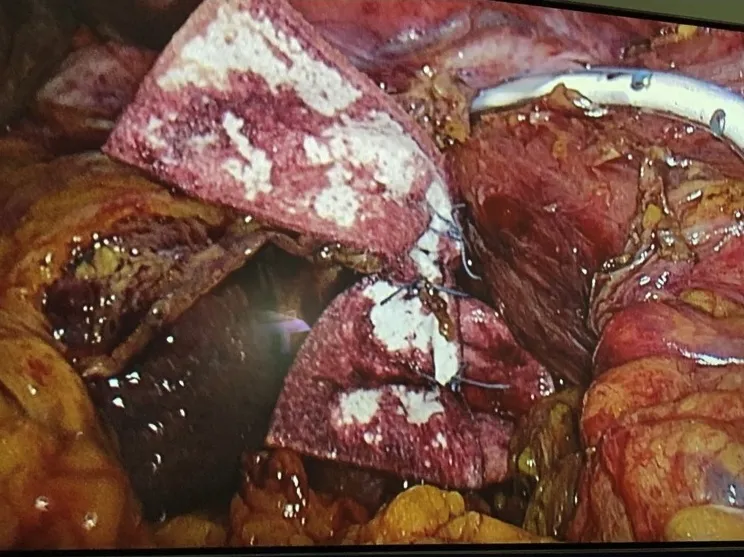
Cruroplasty reinforced with ePTFE pledgets.
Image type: medical_photograph (other_medical_photograph)